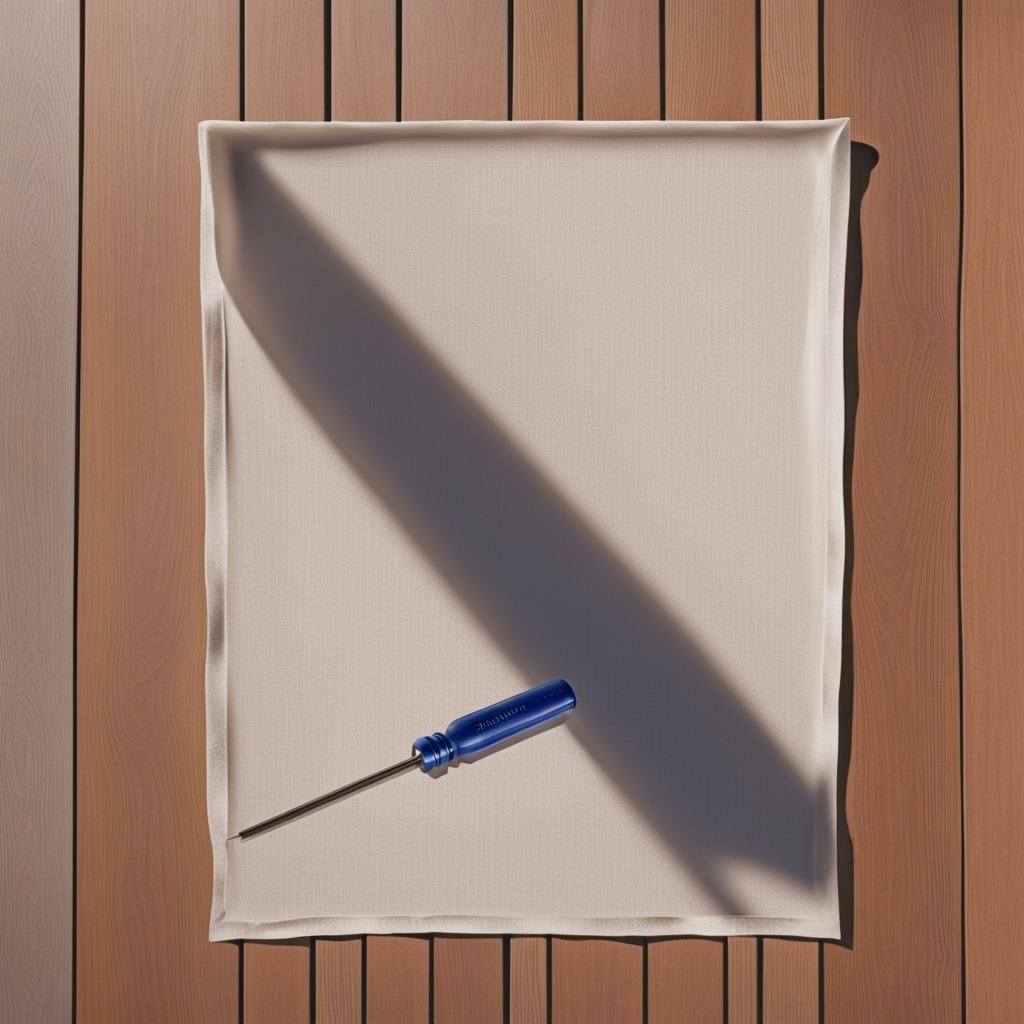
A screwdriver is lying on a wooden table in an outdoor workshop during daytime bright natural light soft shadows worn but beneath the cloth.